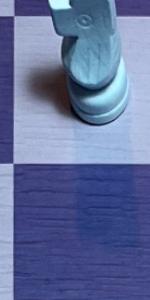
Label: Empty